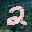
Label: 2